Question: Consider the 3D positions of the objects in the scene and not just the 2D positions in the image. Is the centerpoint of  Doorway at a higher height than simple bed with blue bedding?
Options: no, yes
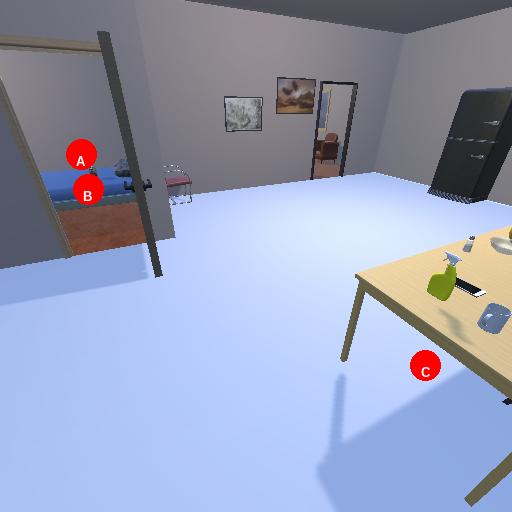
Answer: no